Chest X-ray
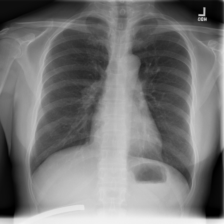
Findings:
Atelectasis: negative
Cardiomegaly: negative
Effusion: negative
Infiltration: negative
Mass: negative
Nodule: negative
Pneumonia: negative
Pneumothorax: negative
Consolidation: negative
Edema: negative
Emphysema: negative
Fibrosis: negative
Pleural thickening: negative
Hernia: negative